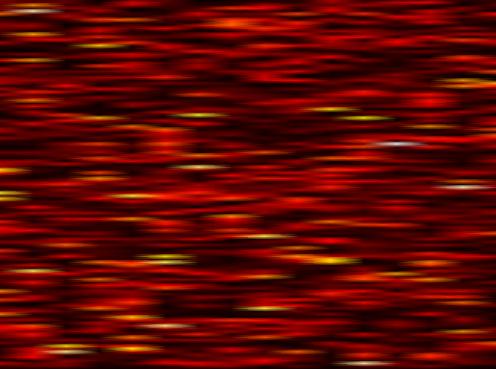
Label: OFDM